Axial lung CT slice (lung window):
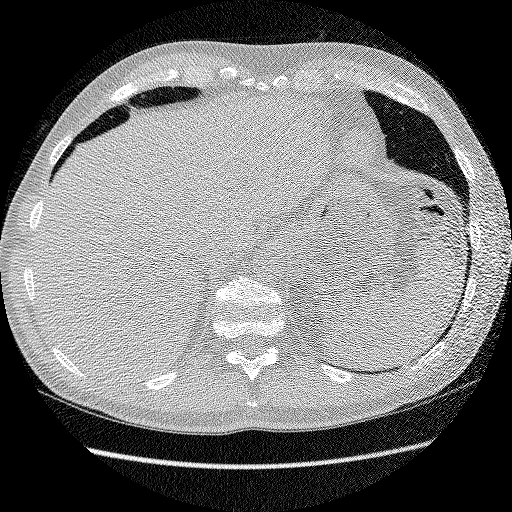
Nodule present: no